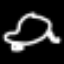
Label: frog